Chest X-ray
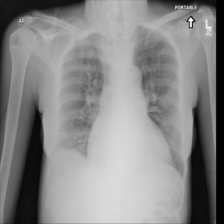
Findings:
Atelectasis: positive
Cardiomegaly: positive
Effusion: positive
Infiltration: positive
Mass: negative
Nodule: negative
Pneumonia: negative
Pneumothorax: negative
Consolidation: negative
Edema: negative
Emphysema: negative
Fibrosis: negative
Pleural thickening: negative
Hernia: negative